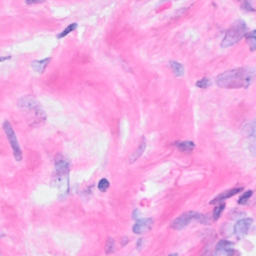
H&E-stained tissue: Breast